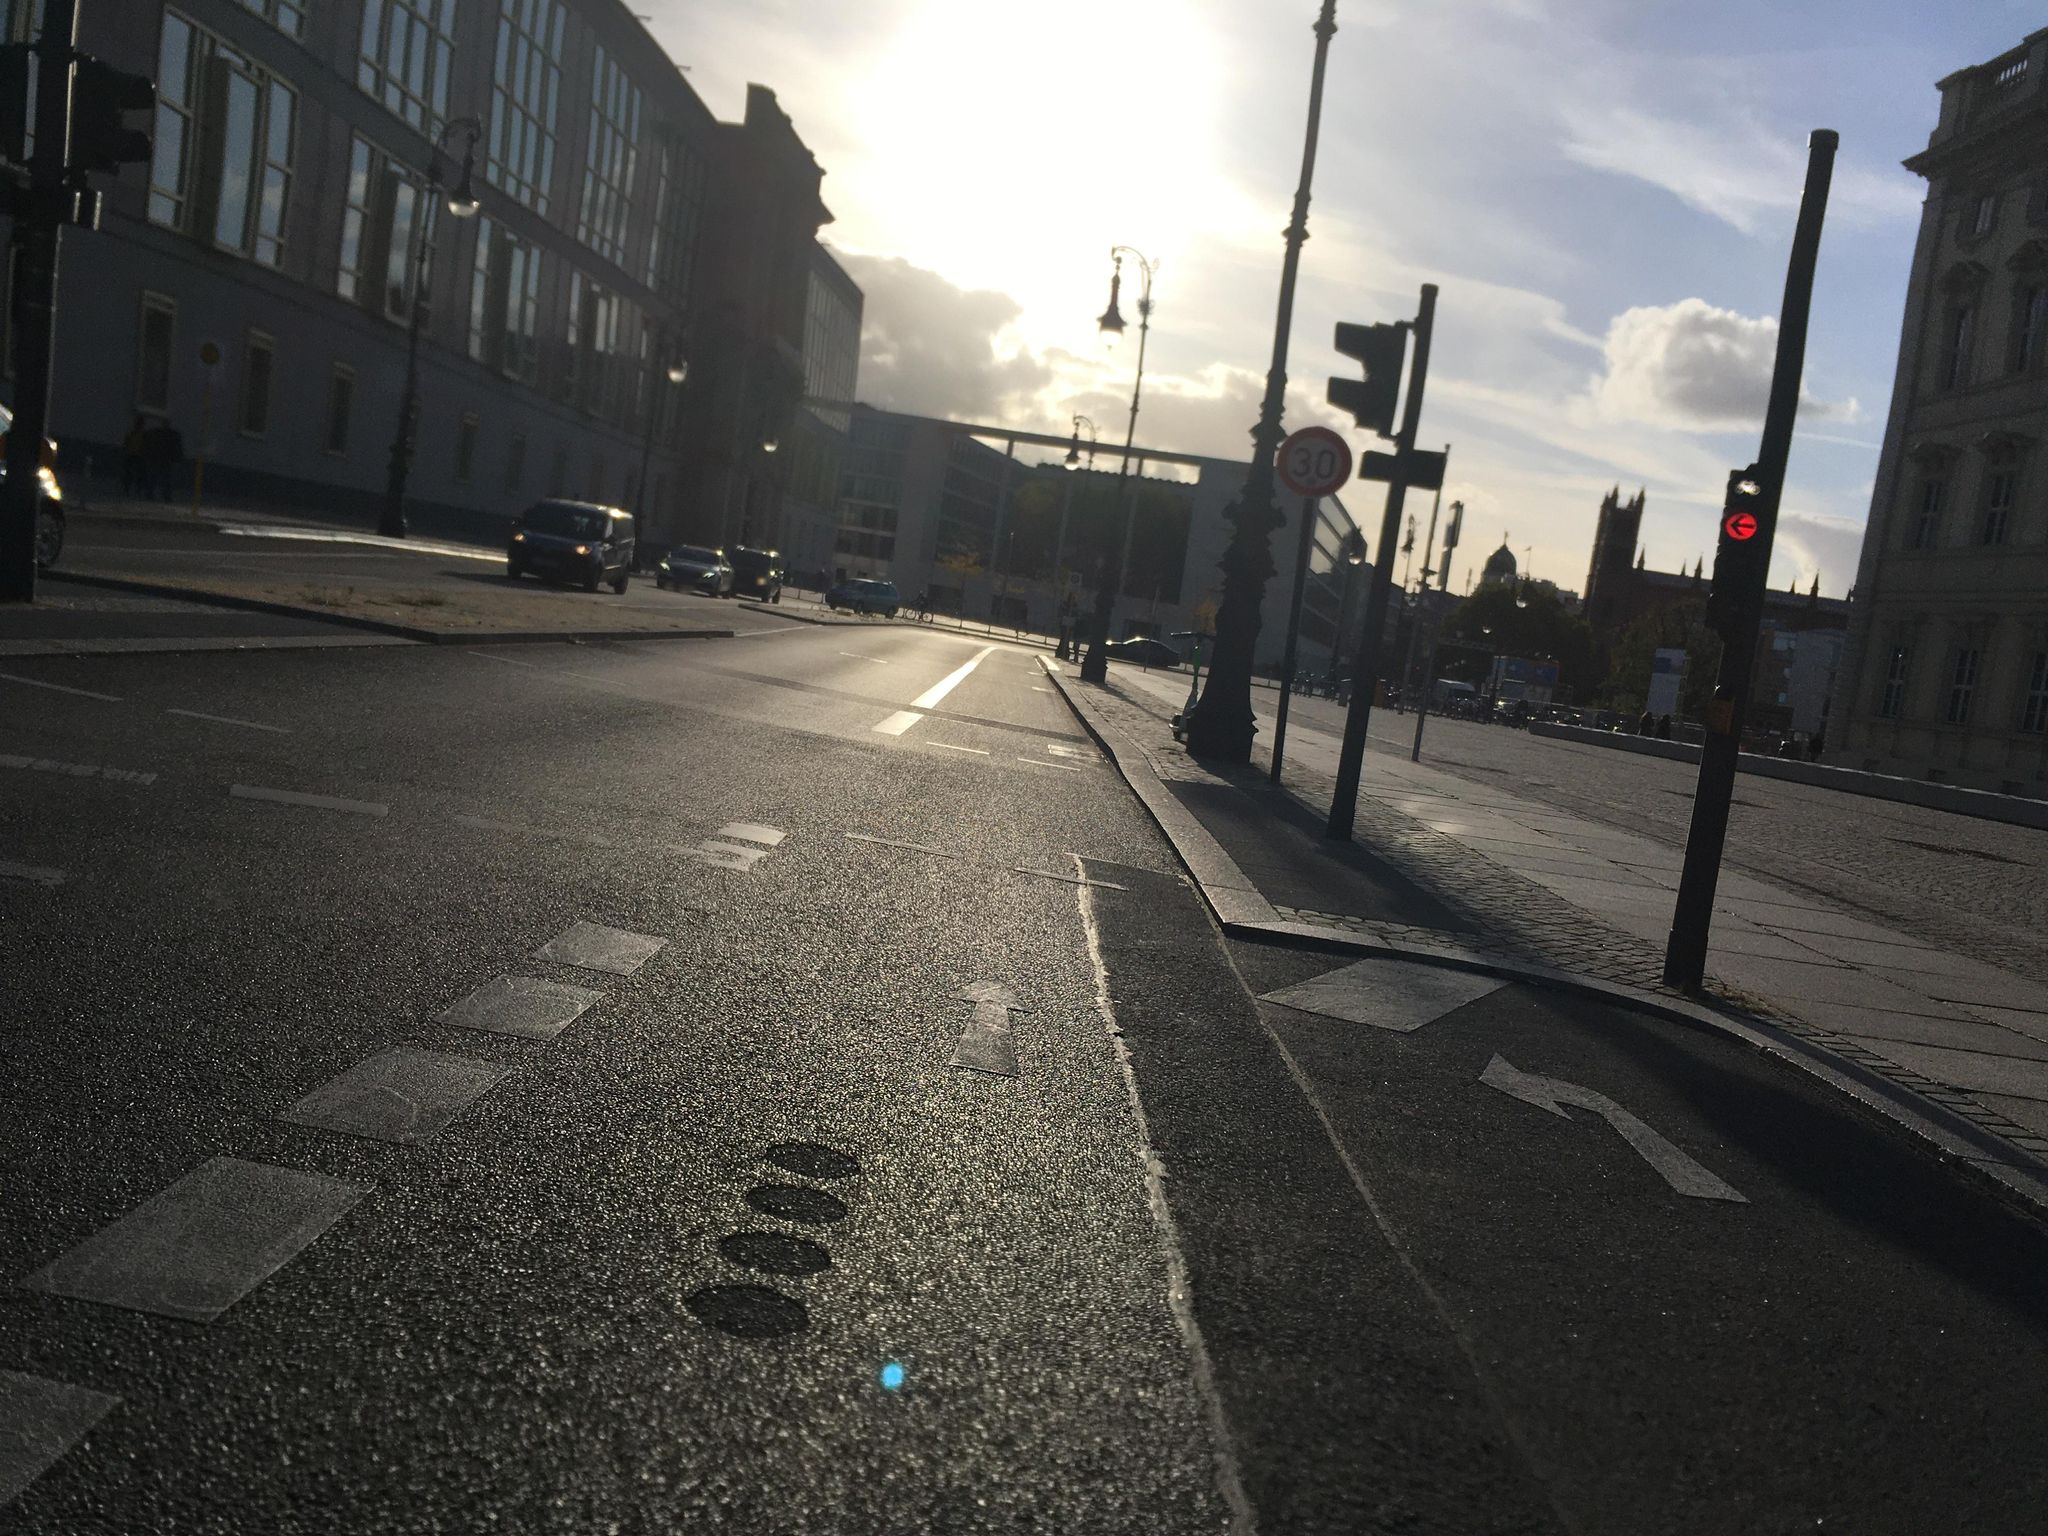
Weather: clear
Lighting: day
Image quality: good
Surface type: walking surface
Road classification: footway
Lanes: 2
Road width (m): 6
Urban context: urban centre
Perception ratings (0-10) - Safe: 0.87, Lively: 8.34, Beautiful: 8.36, Boring: 1.22, Depressing: 3.53, Wealthy: 4.48